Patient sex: F
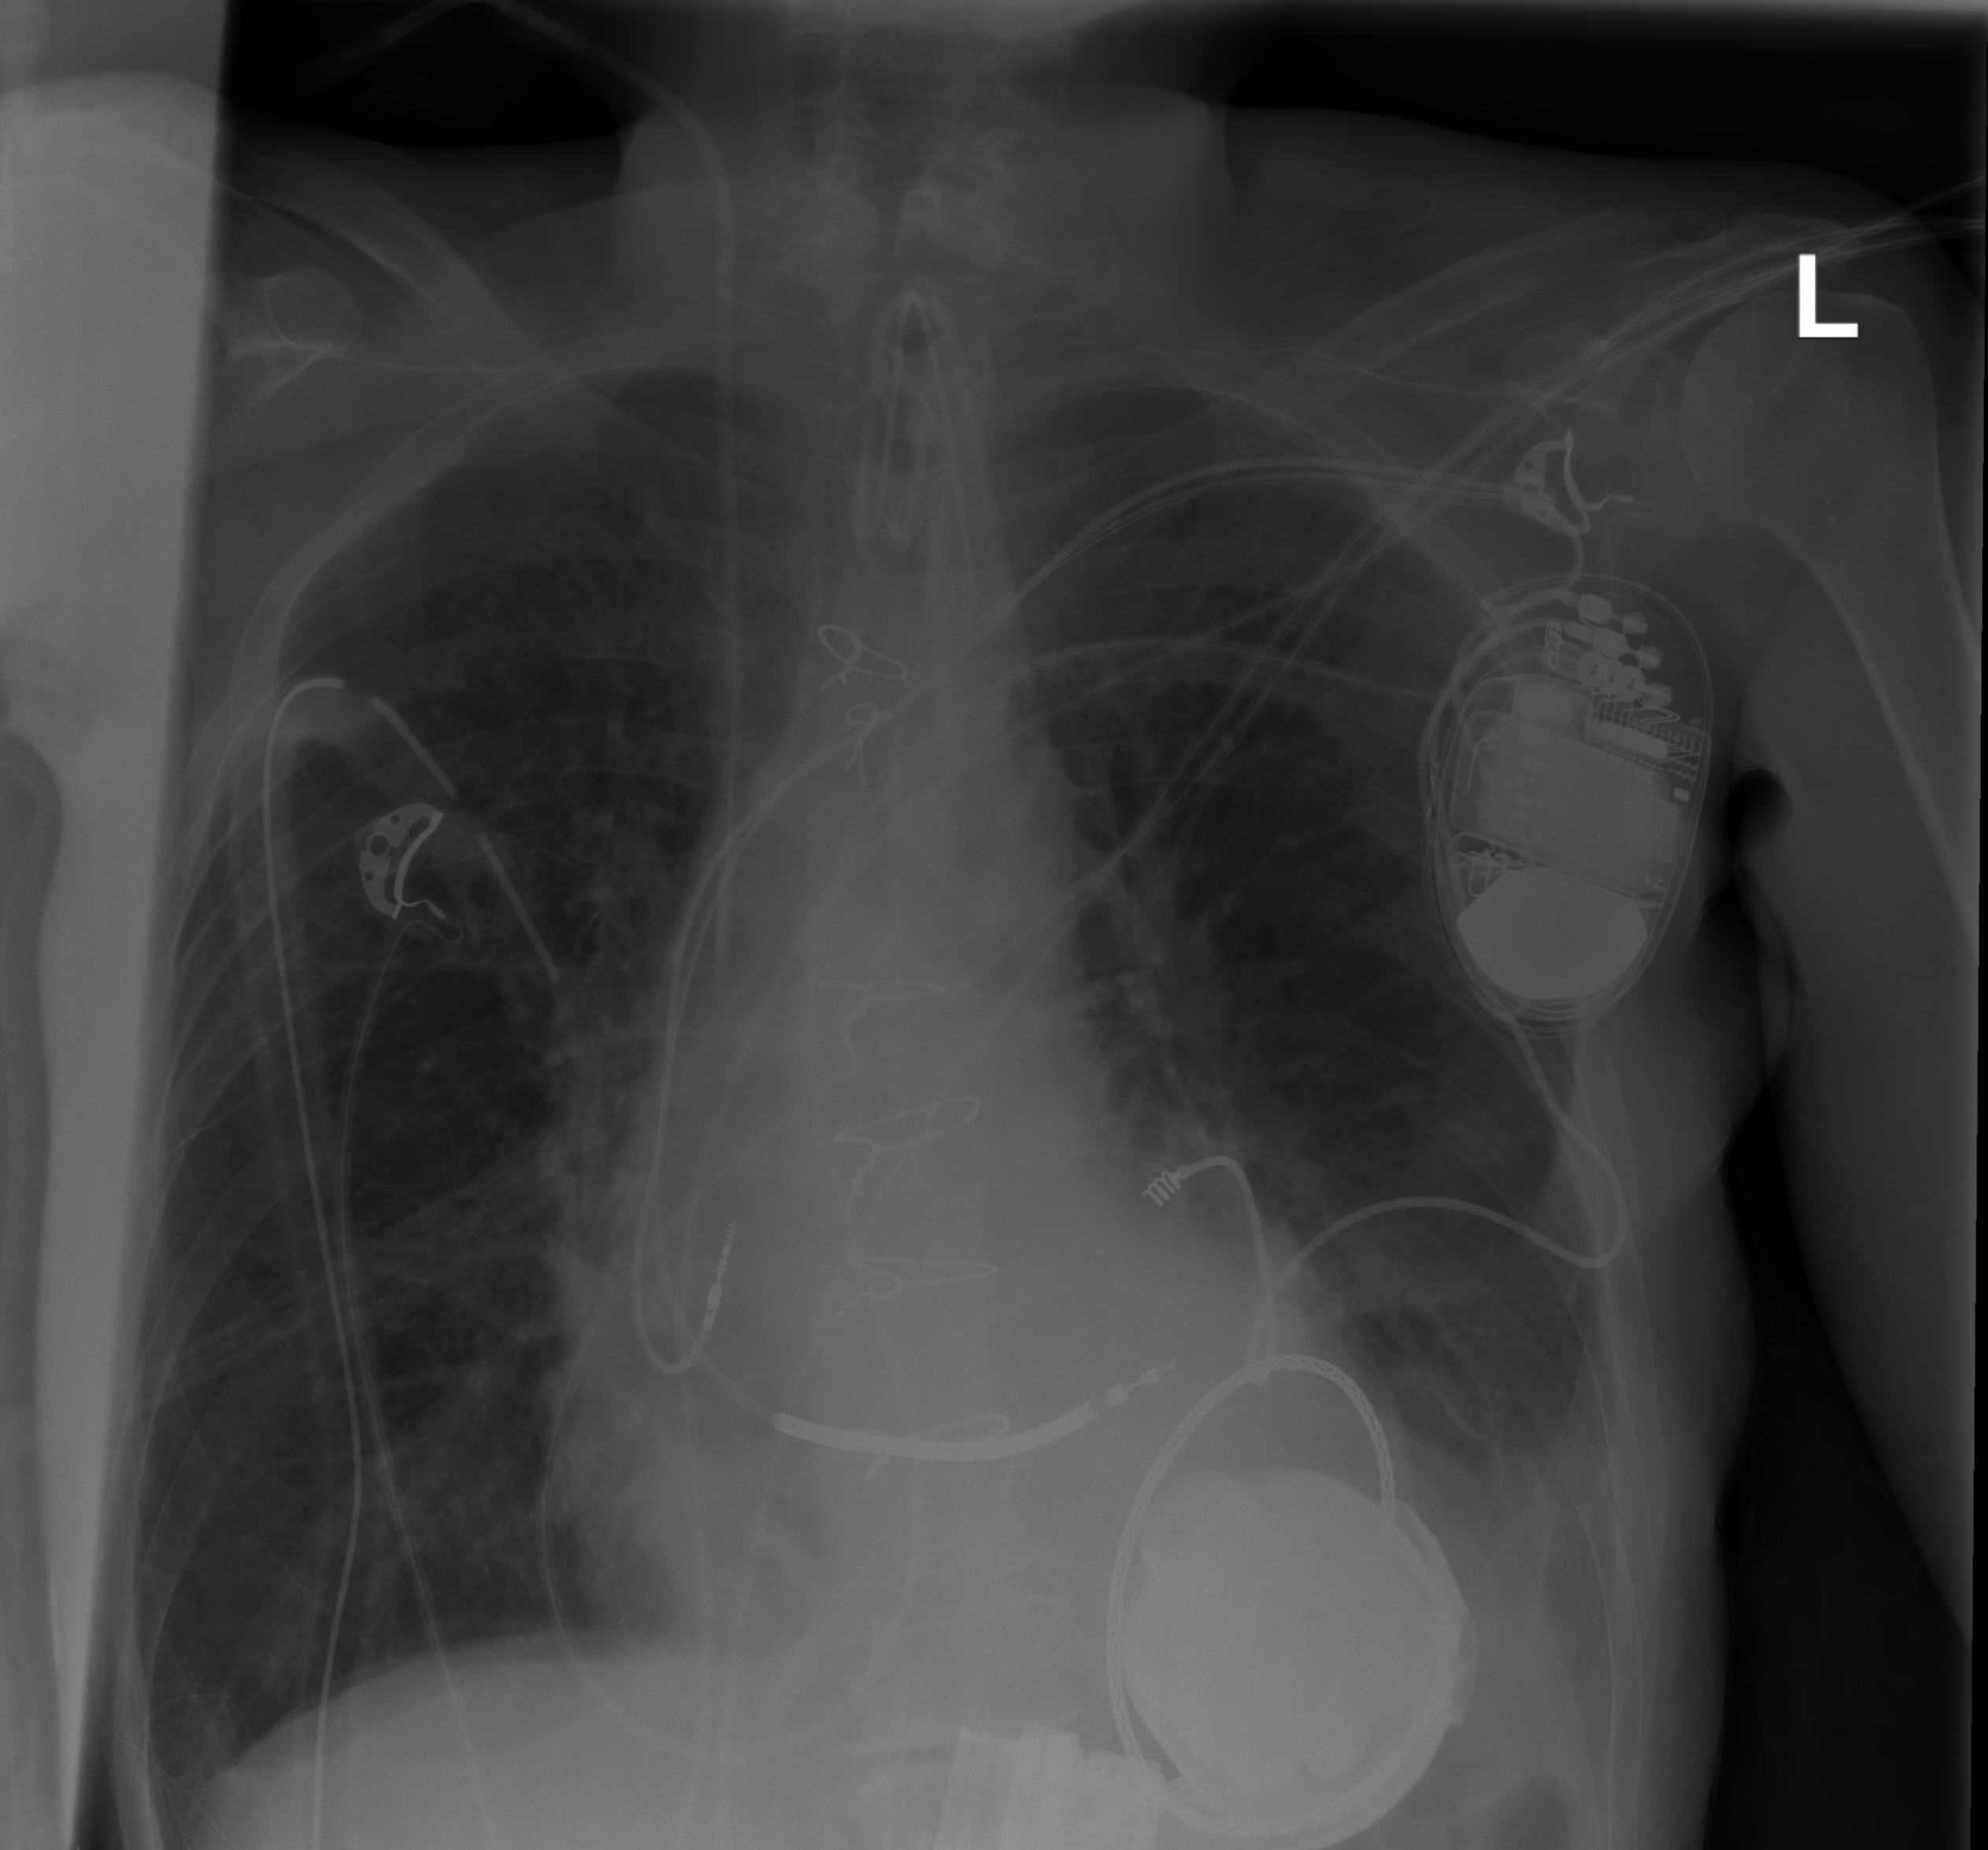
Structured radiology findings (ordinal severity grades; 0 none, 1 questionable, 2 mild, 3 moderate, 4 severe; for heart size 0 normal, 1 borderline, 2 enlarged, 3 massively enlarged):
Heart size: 0
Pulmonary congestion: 2
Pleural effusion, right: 0
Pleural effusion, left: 2
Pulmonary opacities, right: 0
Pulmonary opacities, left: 0
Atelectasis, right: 0
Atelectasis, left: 2